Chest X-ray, PA view. Patient: 46 years old, sex M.
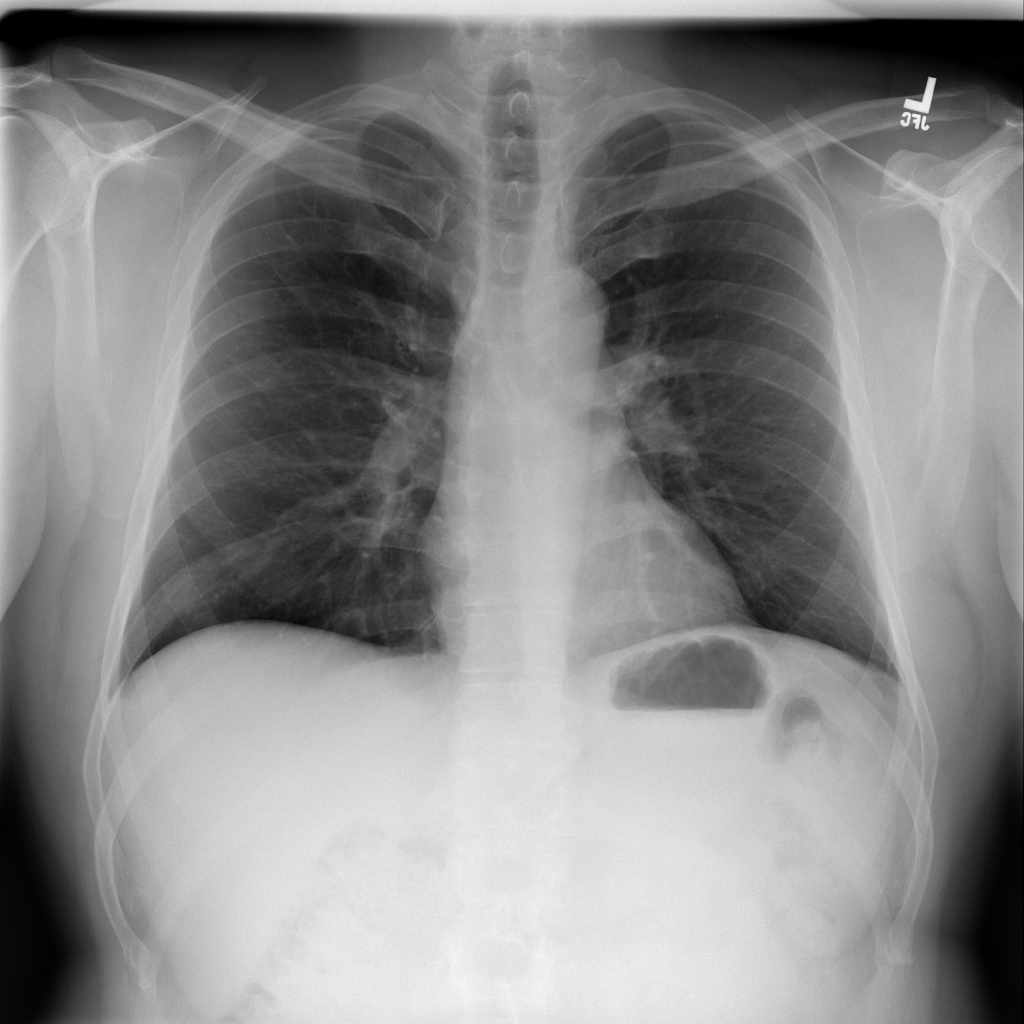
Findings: No Finding